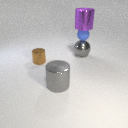
large gray metal sphere behind large gray metal cylinder